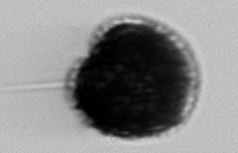
Label: Gonyaulax